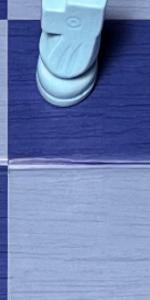
Label: Empty